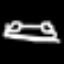
Label: frog